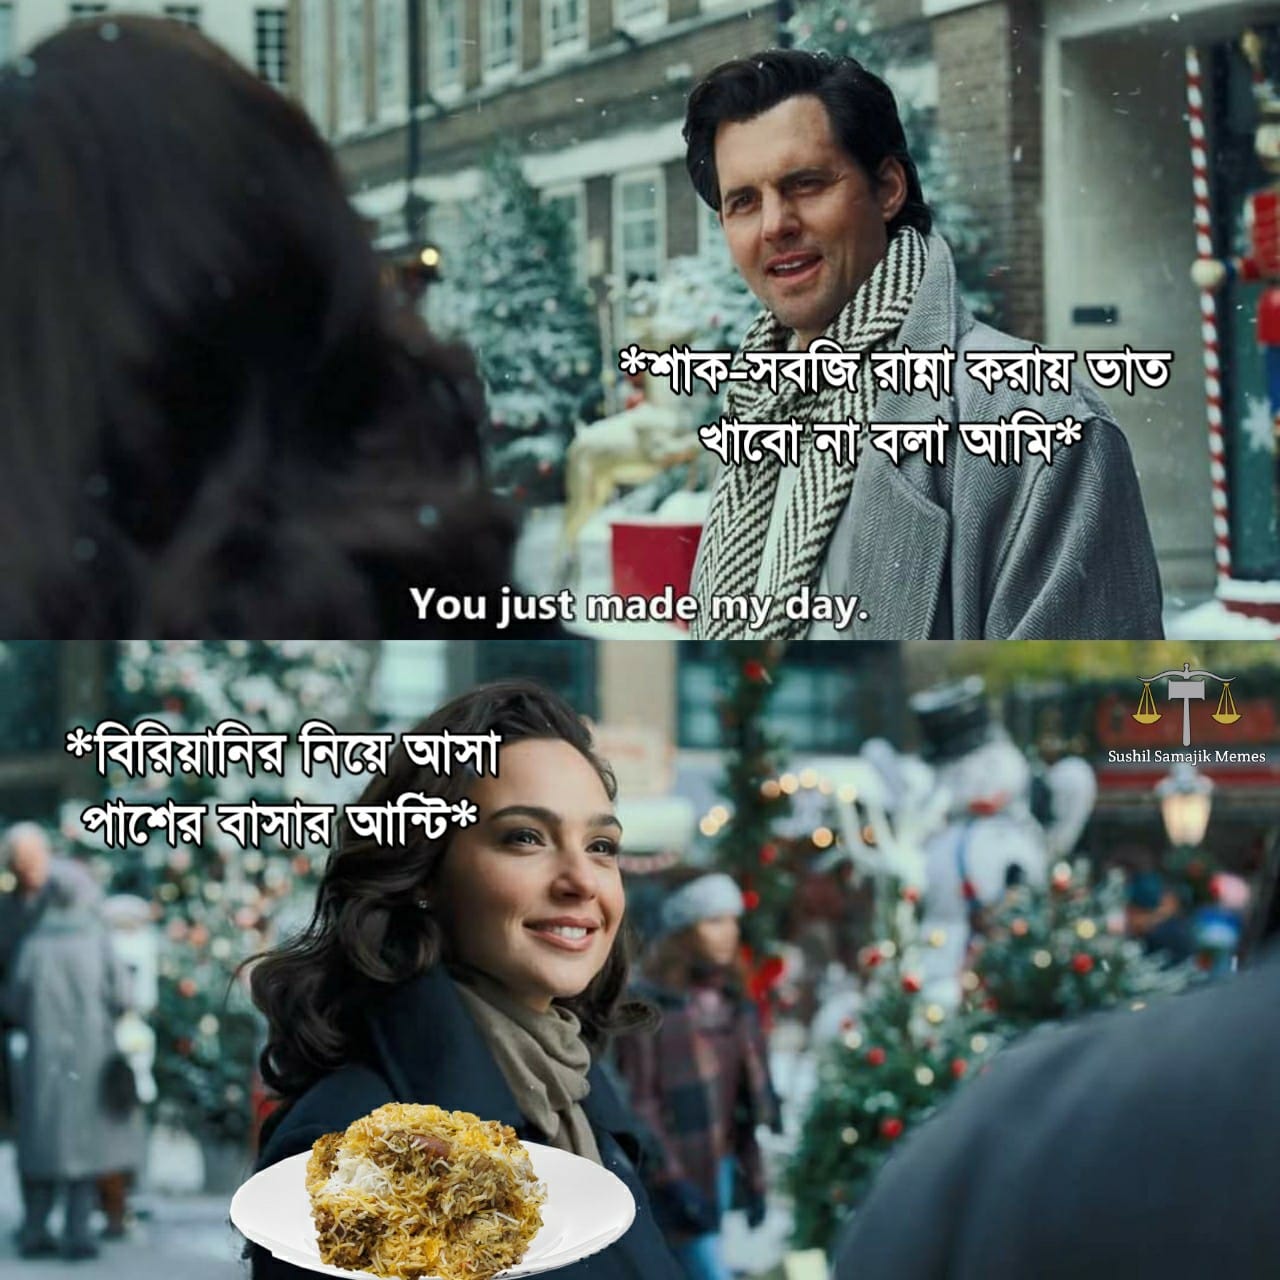
Caption: *শাক- সবজি রান্না করায় ভাত খাবো না বলা আমি*   You just made my day.   *বিরিয়ানির নিয়ে আসা পাশের বাসার আন্টি*
Label: non-hate